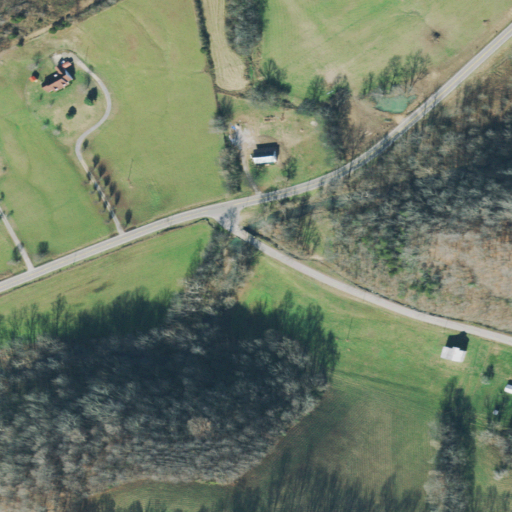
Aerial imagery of valley in Tennessee named Dark Hollow containing pasture, mixed forest, open development, deciduous forest, low intensity development, medium intensity development, evergreen forest, and shrub